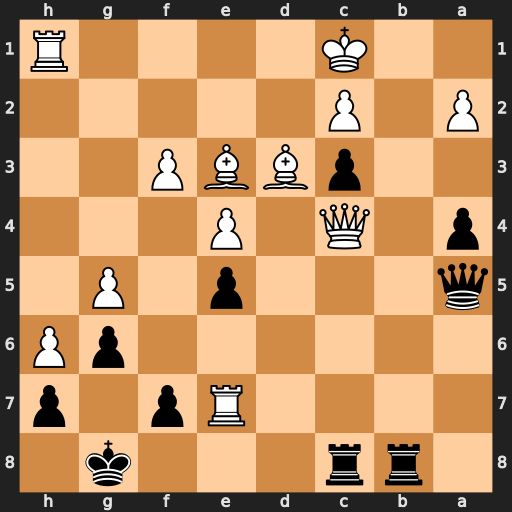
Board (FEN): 1rr3k1/4Rp1p/6pP/q3p1P1/p1Q1P3/2pBBP2/P1P5/2K4R
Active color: b
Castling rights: -
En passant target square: -
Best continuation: Rxc4 Bxc4 Qb4